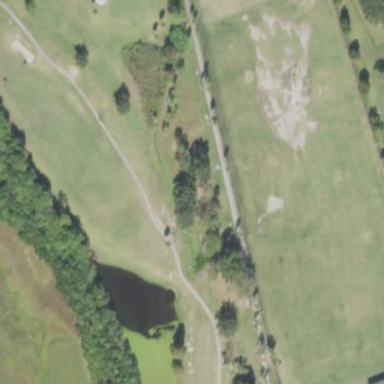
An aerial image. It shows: Driving range for golf on grass.